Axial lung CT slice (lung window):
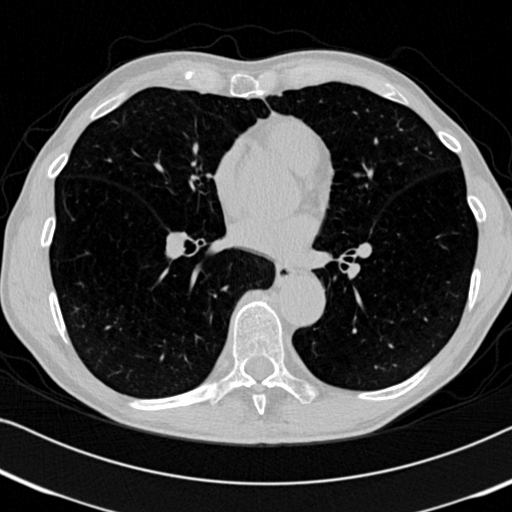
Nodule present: no